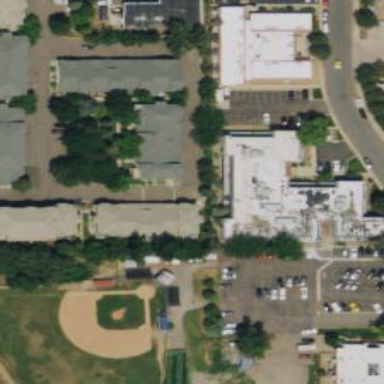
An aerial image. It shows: Office building.